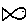
Label: fish